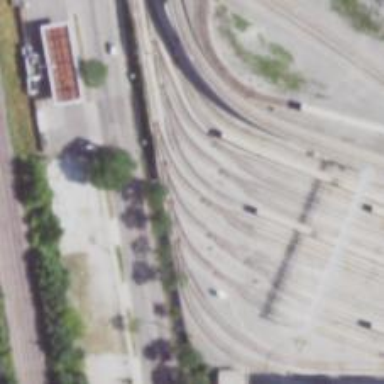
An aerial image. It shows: Electrified rail passing through service yard.